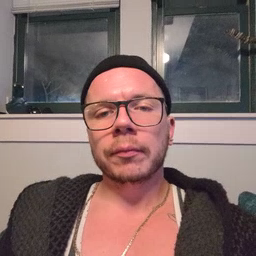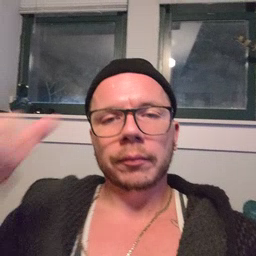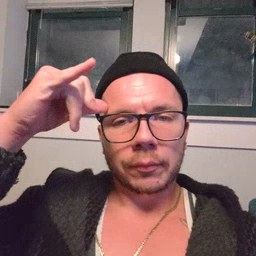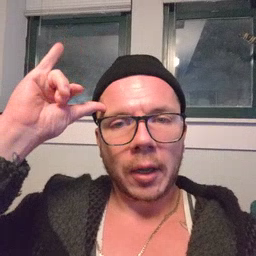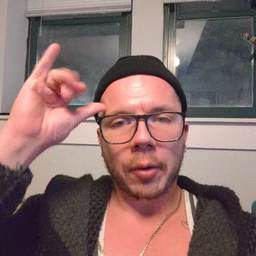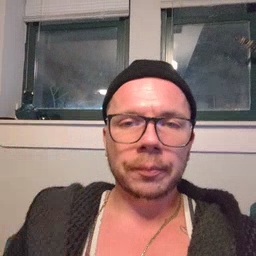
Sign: cow